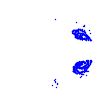
Particle: pion